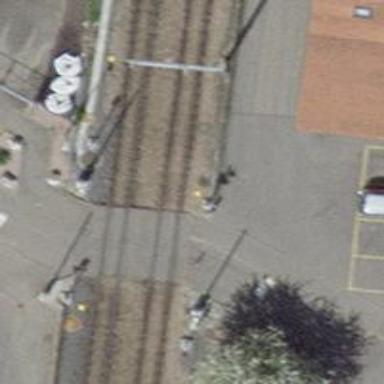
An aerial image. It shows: Tram railway with one electrified contact line.